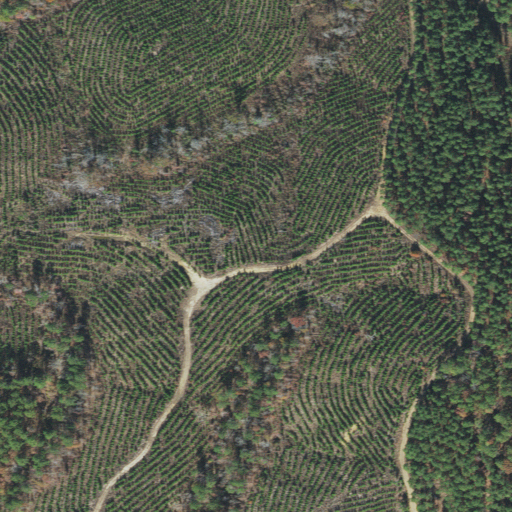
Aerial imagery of gap in Arkansas named Motley Gap containing shrub, evergreen forest, and deciduous forest